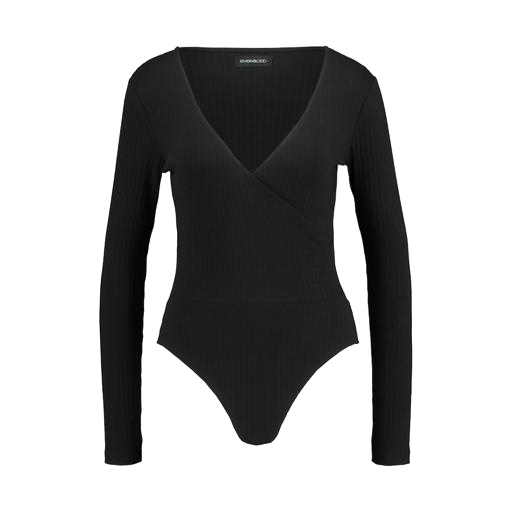
black plunge bodysuit, black mira cape-effect bodysuit, black long-sleeved wrap top, white background